Field crop: maize
Growth stage: 2
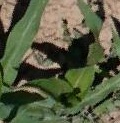
Species: maize